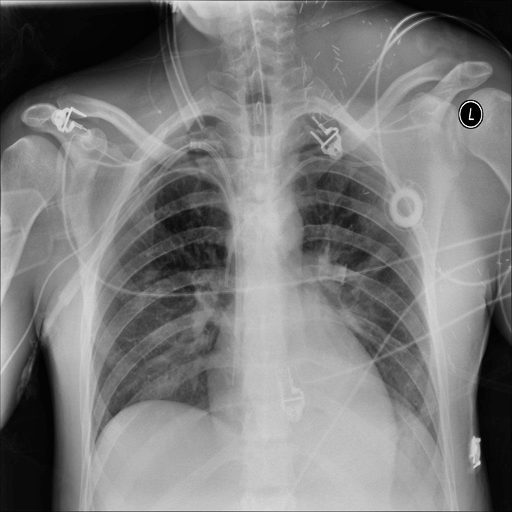
Finding: NORMAL